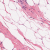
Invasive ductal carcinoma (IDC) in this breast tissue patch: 0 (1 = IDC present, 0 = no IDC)